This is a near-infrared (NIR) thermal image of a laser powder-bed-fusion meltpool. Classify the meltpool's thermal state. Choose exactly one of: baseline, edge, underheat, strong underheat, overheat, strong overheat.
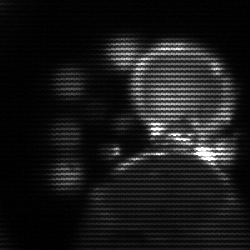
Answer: edge